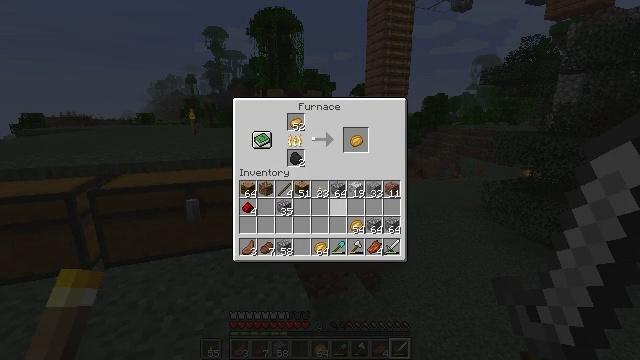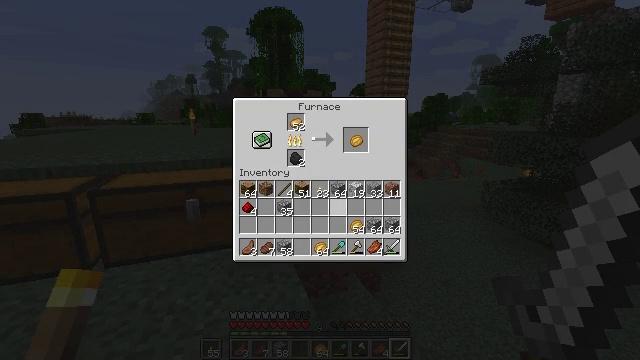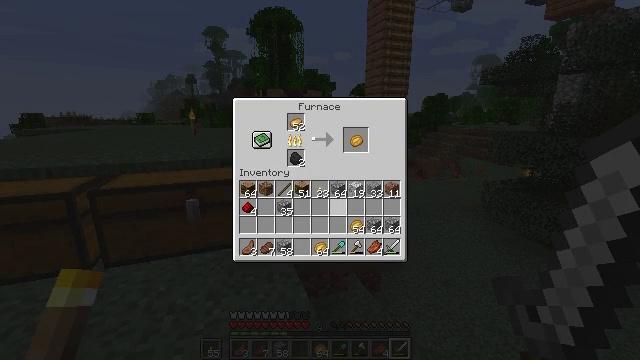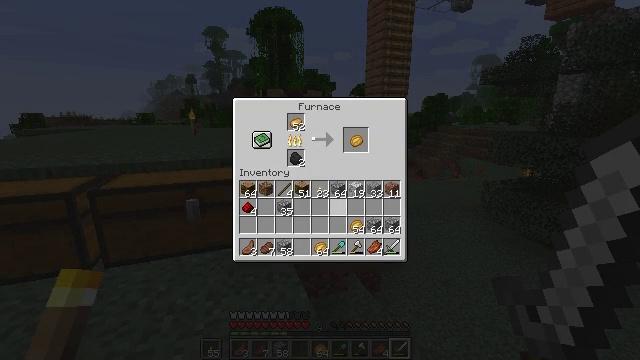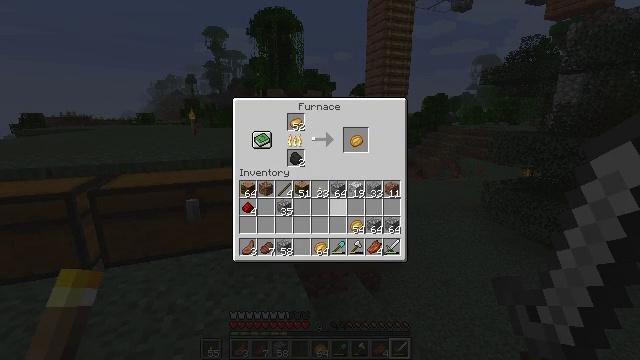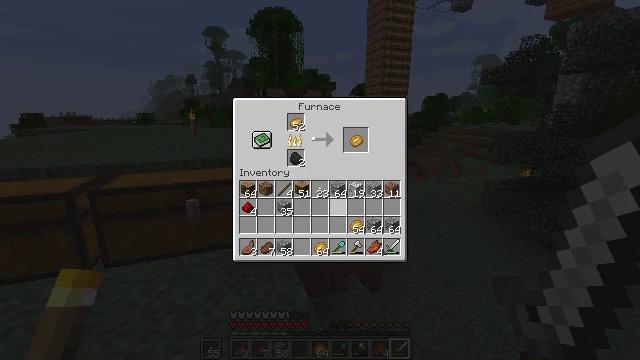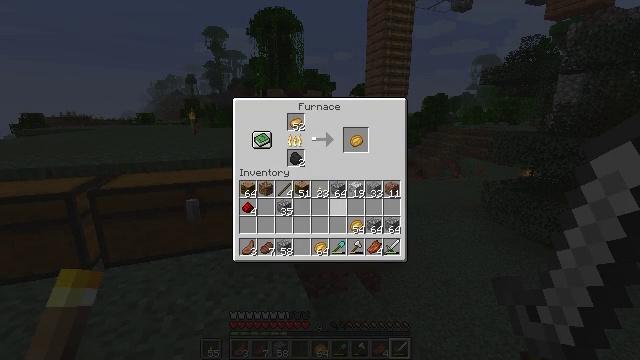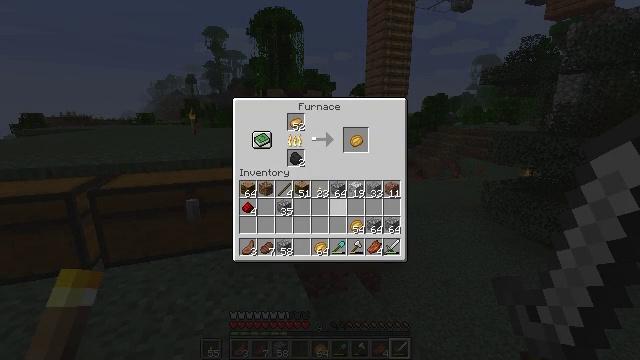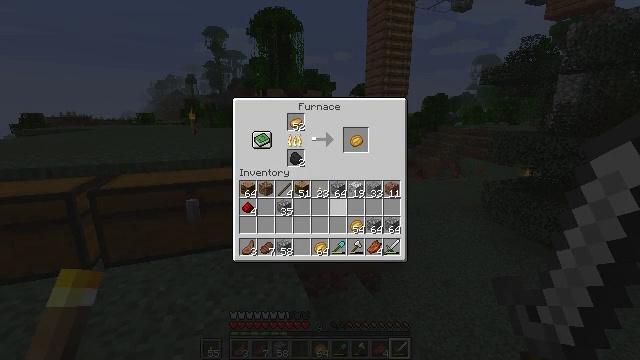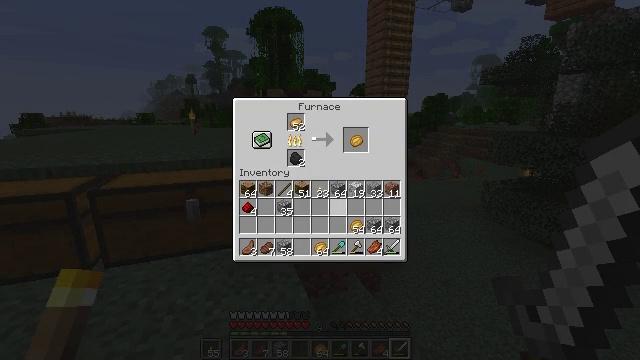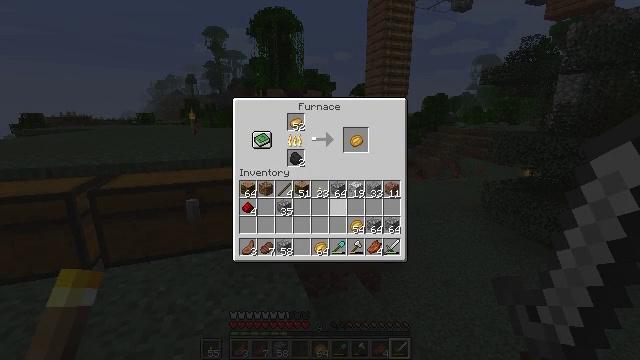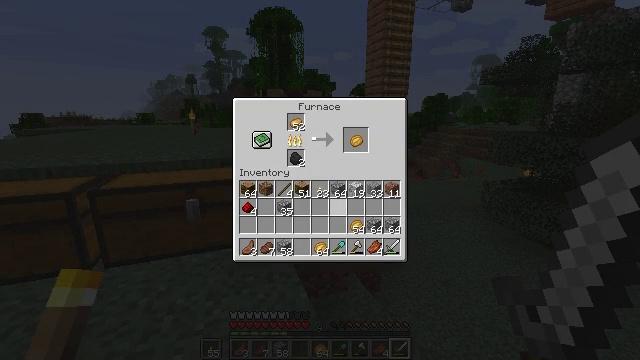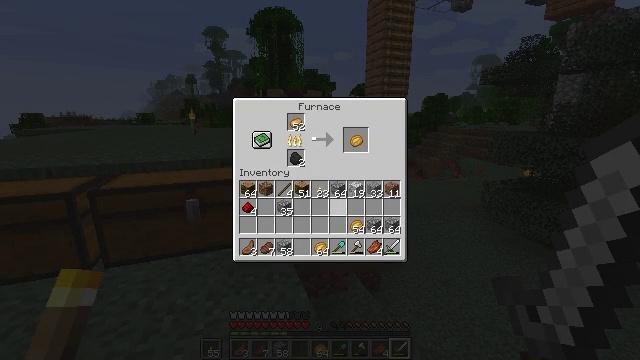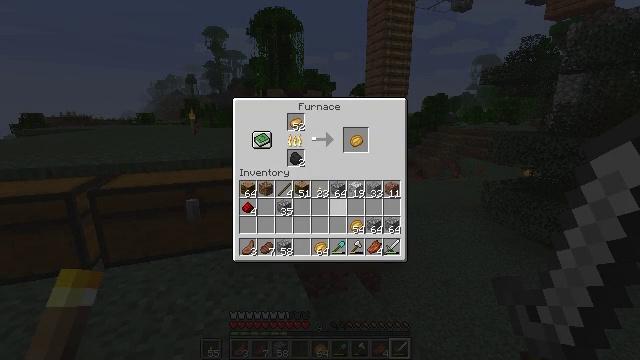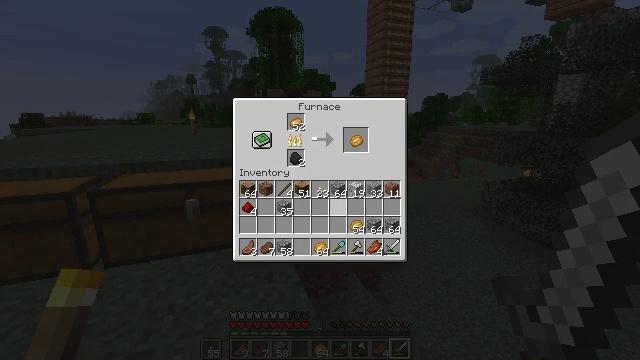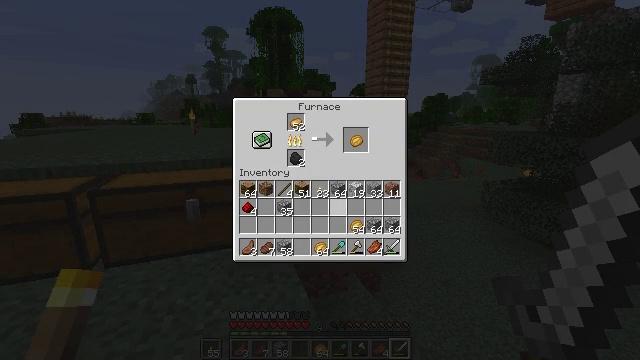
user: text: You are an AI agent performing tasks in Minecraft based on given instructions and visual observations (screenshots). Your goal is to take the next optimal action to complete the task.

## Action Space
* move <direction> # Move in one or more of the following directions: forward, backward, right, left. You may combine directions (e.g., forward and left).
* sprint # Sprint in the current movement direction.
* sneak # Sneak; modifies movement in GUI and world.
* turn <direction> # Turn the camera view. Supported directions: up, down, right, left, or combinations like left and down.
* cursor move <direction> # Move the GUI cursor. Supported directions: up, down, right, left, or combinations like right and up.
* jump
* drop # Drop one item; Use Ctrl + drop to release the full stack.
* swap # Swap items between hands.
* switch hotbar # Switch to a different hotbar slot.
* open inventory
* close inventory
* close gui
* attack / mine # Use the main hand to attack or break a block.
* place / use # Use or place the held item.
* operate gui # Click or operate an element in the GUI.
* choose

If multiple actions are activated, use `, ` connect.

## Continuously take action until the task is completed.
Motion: motion action
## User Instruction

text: Open the furnace and bake a potato.
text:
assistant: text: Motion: no_op
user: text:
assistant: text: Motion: no_op
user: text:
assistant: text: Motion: no_op
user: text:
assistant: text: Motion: no_op
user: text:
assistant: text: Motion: no_op
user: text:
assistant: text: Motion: no_op
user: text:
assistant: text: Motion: no_op
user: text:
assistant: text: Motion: no_op
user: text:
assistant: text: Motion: no_op
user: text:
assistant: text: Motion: no_op
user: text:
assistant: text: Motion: no_op
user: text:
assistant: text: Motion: no_op
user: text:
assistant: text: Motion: no_op
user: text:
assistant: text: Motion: no_op
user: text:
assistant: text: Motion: no_op
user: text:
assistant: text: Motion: no_op
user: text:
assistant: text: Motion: no_op
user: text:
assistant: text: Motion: no_op
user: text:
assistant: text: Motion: no_op
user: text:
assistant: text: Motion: no_op
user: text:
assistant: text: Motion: no_op
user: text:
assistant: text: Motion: no_op
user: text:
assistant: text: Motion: no_op
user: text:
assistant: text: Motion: no_op
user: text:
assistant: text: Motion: no_op
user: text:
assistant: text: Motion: no_op
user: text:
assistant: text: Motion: no_op
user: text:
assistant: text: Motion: no_op
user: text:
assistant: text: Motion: no_op
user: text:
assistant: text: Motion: no_op